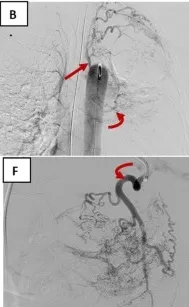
Case presentation. A patient in his late thirties with HIV, tuberculosis (4-drug treatment in 2009), and LUL cavitary lesion with aspergilloma presenting with life-threatening hemoptysis. B; Flush thoracic aortogram demonstrates hypertrophied bronchial arteries (curved arrow) and superior intercostal arteries (straight arrow) supplying the aspergilloma.
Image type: radiology (ct)